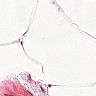
Metastatic tissue present: no